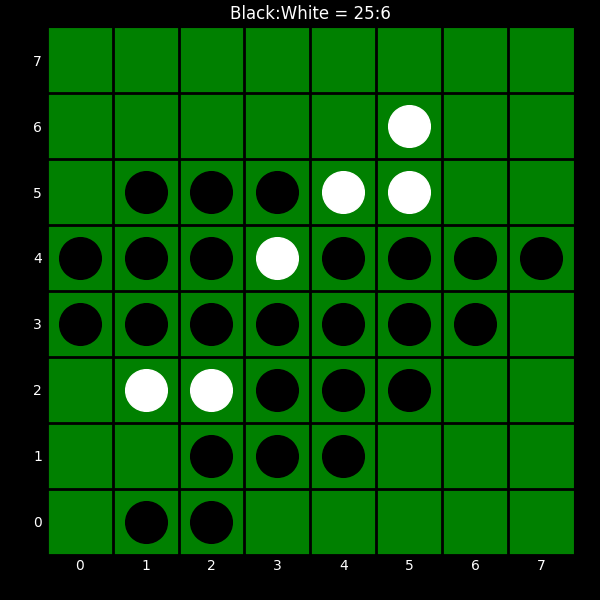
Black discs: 25
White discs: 6